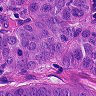
Metastatic tissue present: yes